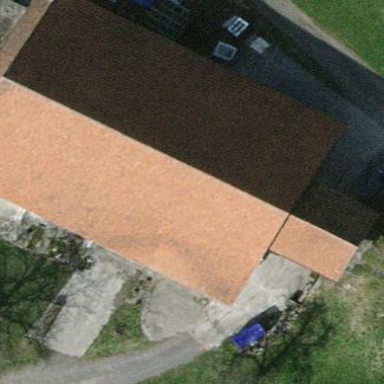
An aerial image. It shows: Building.